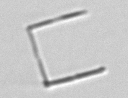
Label: Nanoneis